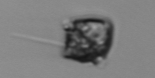
Label: Kryptoperidinium_triquetrum